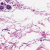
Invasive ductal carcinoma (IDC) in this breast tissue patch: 0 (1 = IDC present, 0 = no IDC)